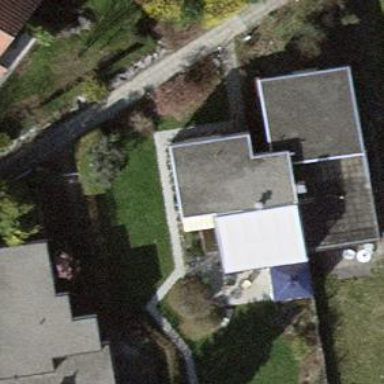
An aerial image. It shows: Terrace building.